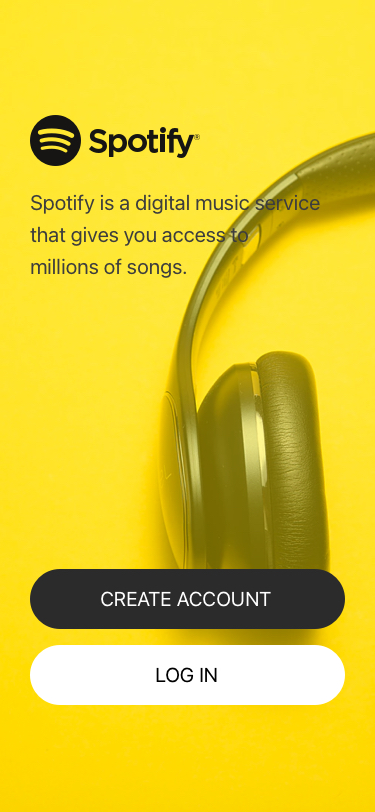
Text in this UI design:
Create account
Log in
Spotify is a digital music service that gives you access to millions of songs.